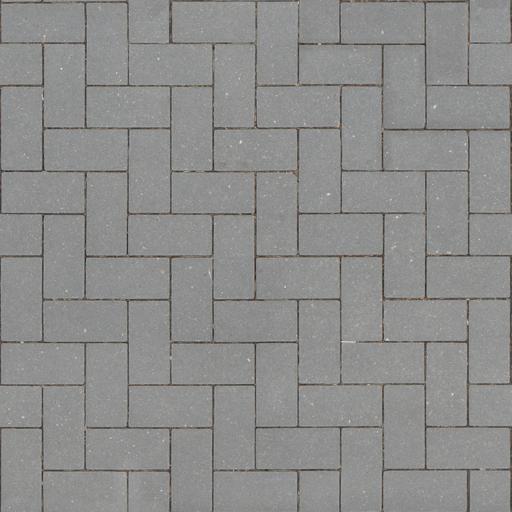
Tags: pavement paving stones